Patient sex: F
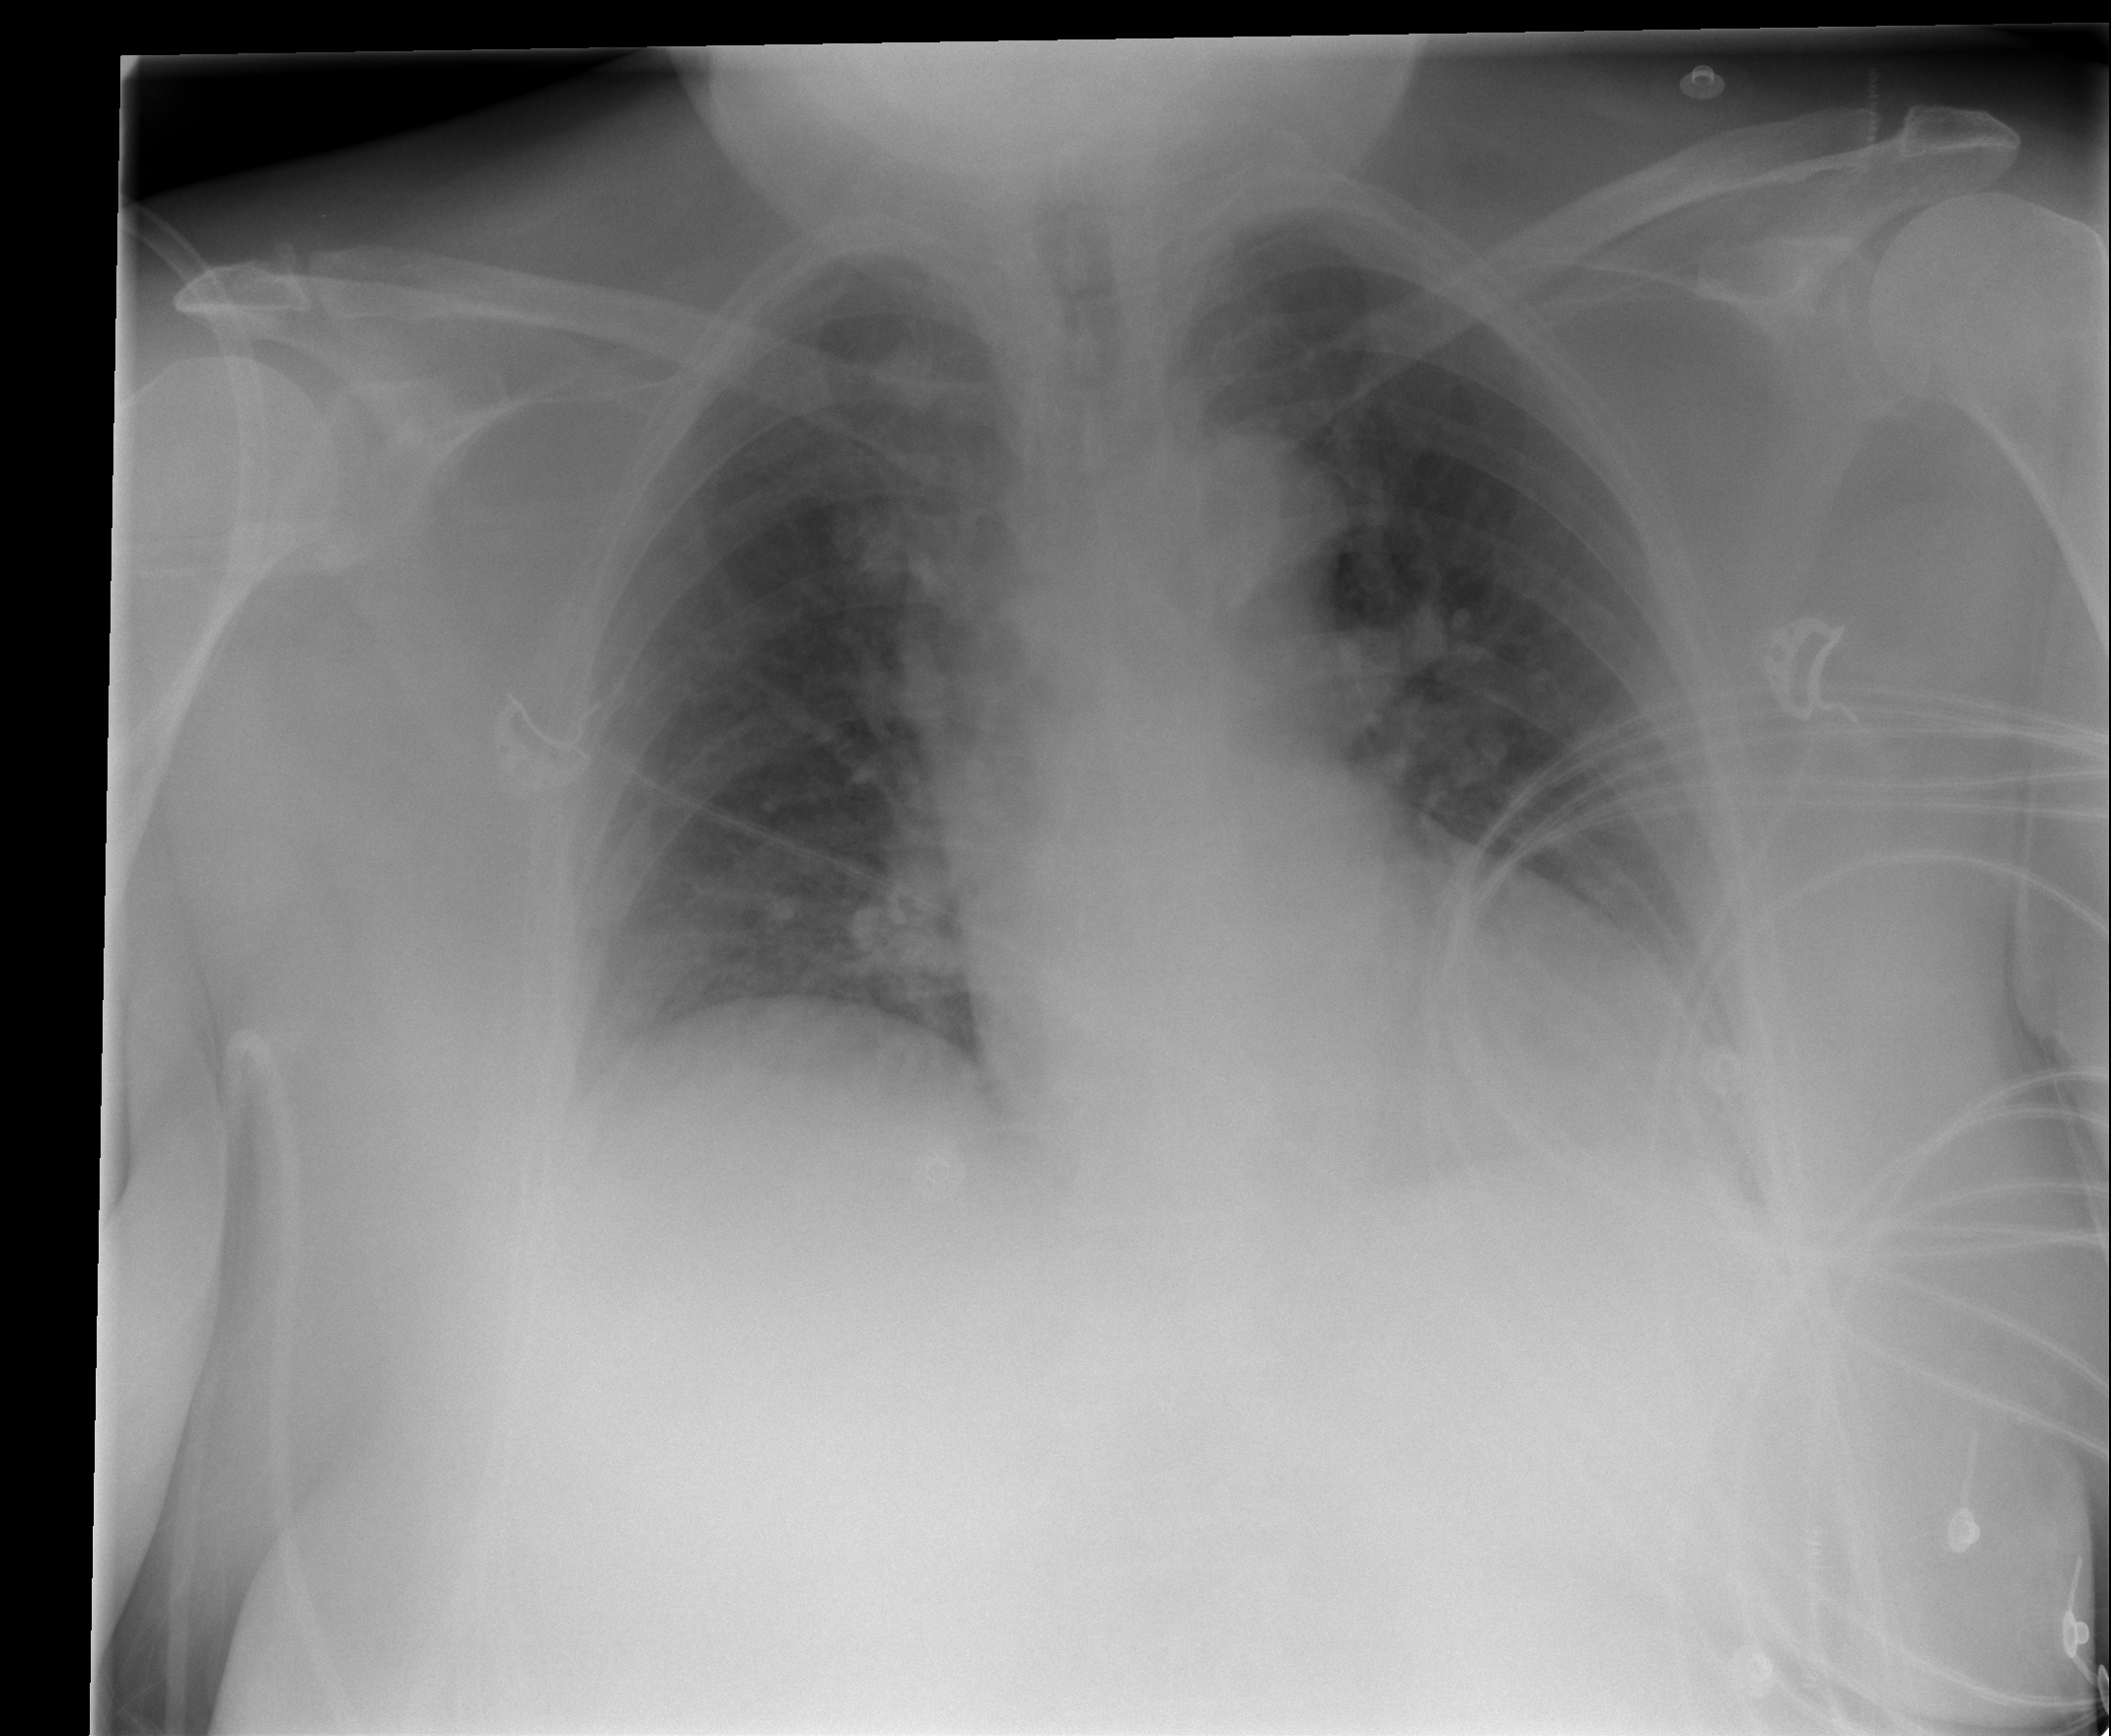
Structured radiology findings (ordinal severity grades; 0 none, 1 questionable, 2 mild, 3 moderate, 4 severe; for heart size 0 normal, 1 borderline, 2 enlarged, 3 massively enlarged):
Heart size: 0
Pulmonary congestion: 2
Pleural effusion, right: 2
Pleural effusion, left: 2
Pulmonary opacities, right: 0
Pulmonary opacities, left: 0
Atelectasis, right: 0
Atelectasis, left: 0